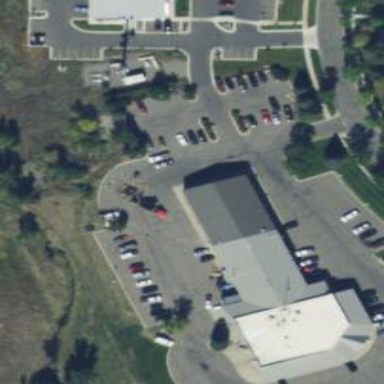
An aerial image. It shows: Building that houses car shop.